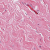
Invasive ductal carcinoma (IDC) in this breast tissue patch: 1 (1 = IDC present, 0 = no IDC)